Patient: sex M, age 58
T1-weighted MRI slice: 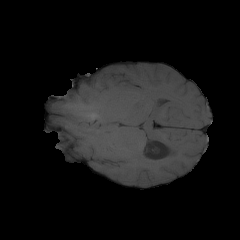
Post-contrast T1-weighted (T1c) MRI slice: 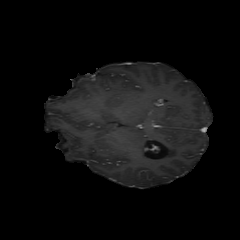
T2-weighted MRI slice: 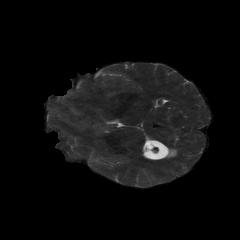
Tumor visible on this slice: no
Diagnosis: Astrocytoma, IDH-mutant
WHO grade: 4